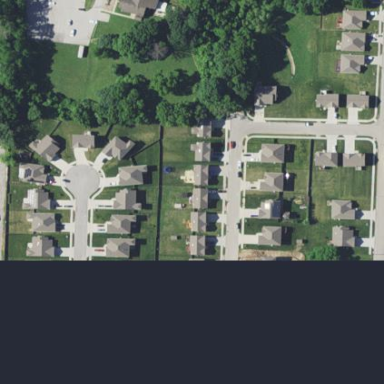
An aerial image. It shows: Single-family residential area.